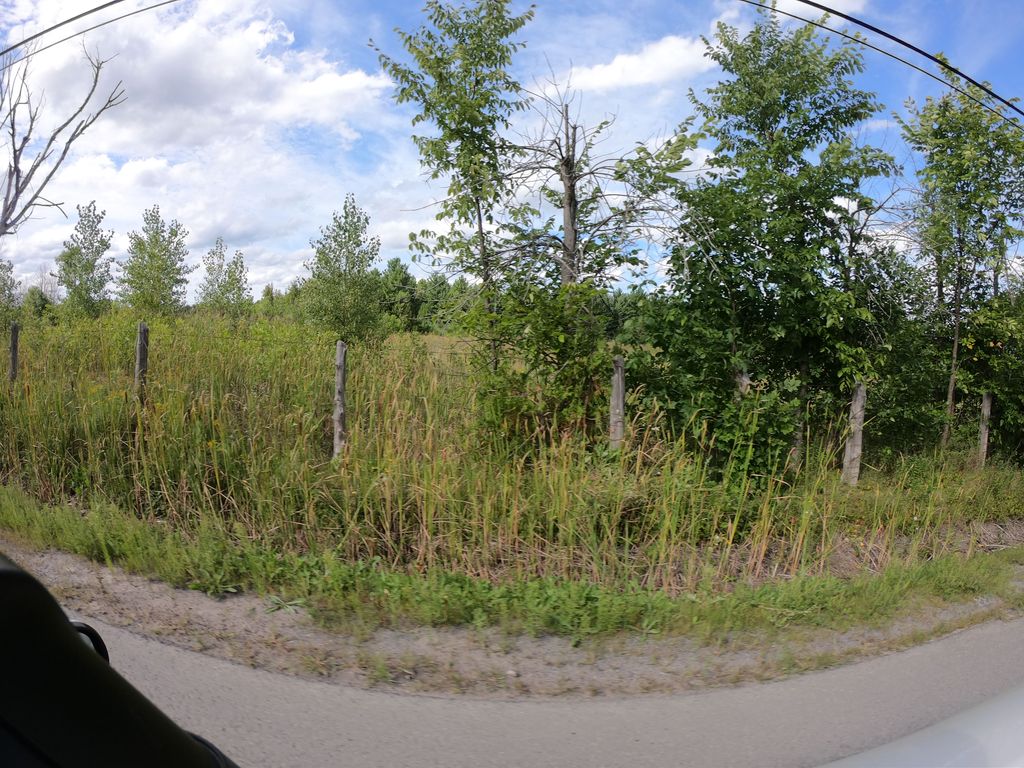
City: ottawa-gatineau